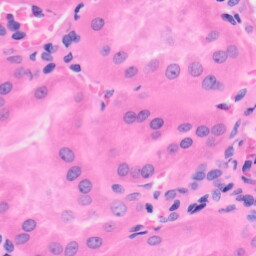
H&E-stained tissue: Kidney